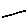
Label: line